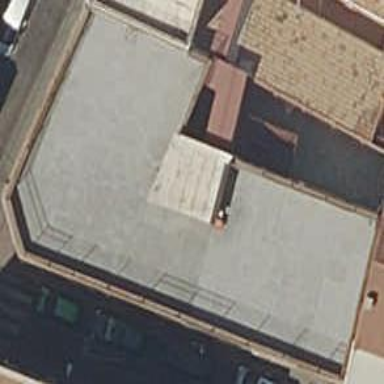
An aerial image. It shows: School building.